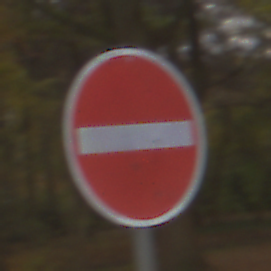
Verkehrszeichen: VerbotDerEinfahrt
Umgebung: Outdoor, Nature
Tageszeit: Midday
Wetter: Overcast
Licht: Natural
Jahreszeit: Autumn
Kontrast: LowContrast